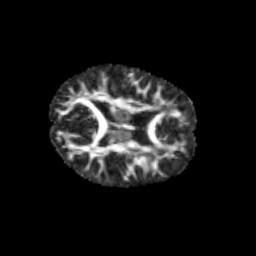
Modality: FA
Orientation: axial
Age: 11
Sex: female
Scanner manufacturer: siemens
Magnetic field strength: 3 T
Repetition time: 3.8 s
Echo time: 0.07 s